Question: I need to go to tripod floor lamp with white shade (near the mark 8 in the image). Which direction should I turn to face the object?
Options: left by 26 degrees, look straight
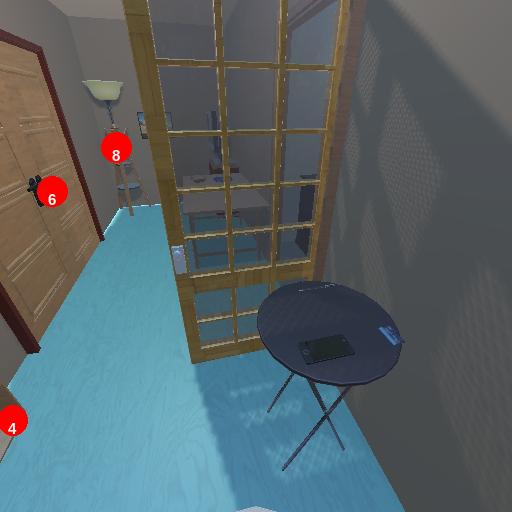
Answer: left by 26 degrees